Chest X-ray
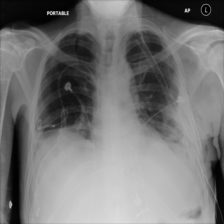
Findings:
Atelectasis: negative
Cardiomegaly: negative
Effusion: negative
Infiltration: negative
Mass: negative
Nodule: negative
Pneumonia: negative
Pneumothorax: positive
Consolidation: positive
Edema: negative
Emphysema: negative
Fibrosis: negative
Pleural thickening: negative
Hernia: negative